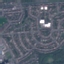
Land use / land cover: Residential